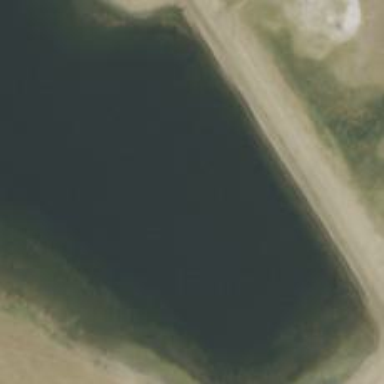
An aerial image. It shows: Reservoir area.